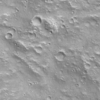
Label: not_dusty